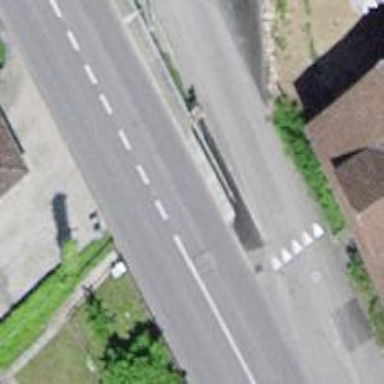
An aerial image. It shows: Bus stop equipped with public transport stop position.